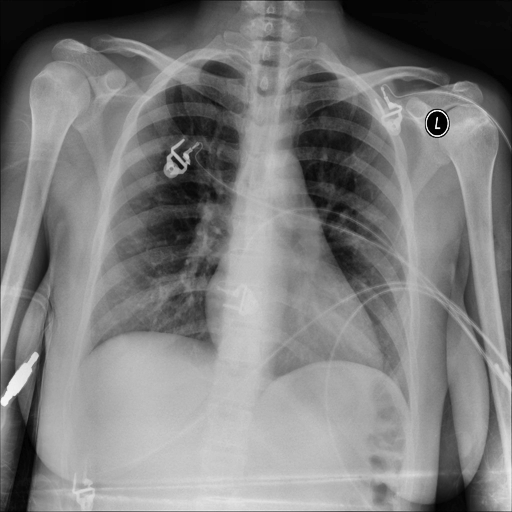
Finding: NORMAL